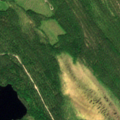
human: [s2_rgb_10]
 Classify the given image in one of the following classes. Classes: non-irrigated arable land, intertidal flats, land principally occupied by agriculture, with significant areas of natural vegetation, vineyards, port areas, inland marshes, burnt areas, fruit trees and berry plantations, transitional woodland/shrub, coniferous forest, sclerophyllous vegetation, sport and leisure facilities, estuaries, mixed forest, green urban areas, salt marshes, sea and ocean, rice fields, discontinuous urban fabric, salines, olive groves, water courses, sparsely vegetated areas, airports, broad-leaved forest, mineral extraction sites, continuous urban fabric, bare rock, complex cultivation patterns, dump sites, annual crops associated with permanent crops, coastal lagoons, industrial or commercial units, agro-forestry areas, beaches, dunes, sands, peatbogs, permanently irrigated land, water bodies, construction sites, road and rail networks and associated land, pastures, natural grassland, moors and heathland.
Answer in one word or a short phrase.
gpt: coniferous forest, mixed forest, transitional woodland/shrub, peatbogs, water bodies